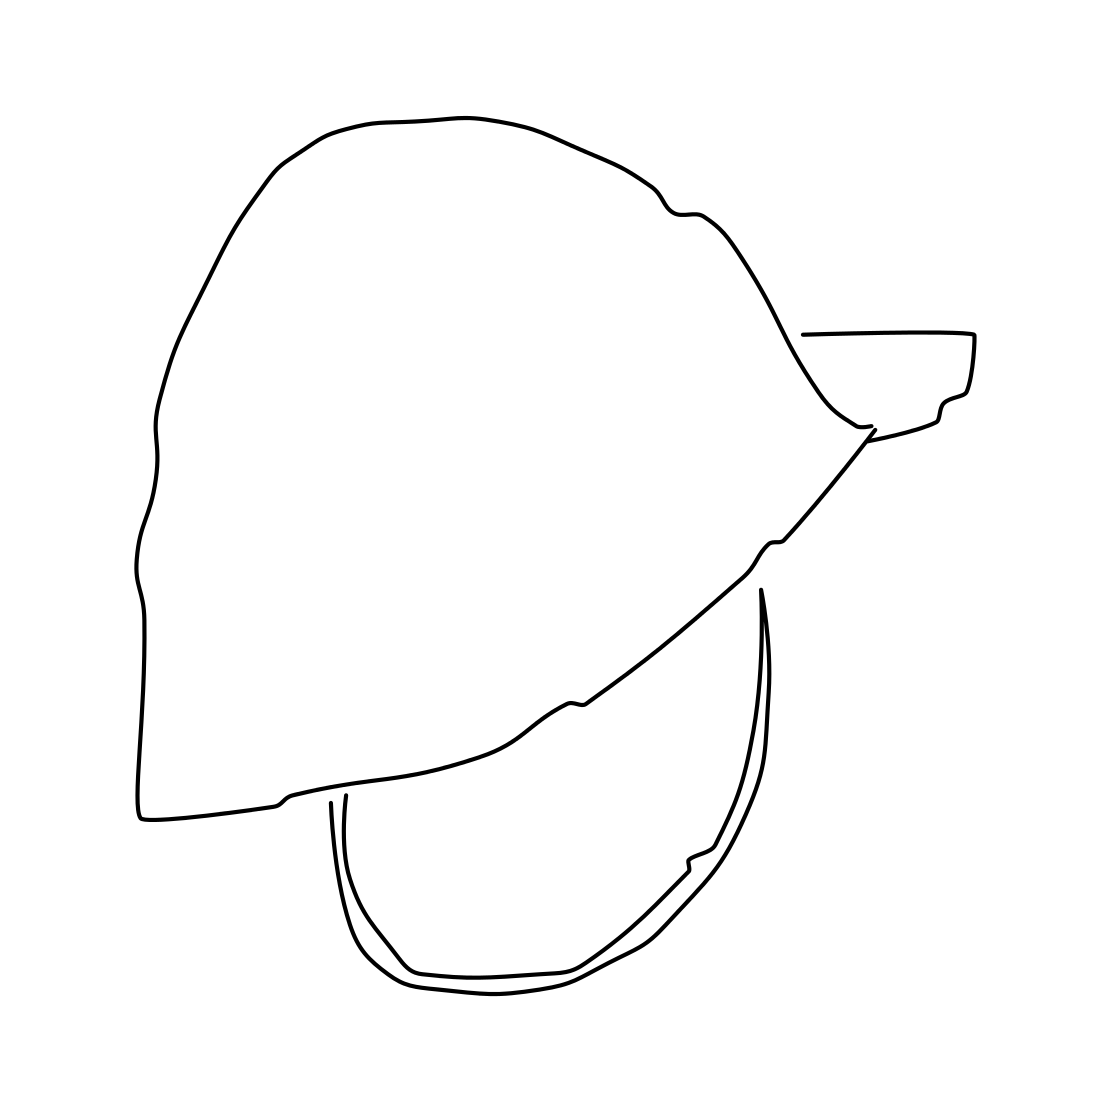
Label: helmet